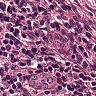
Metastatic tissue present: yes